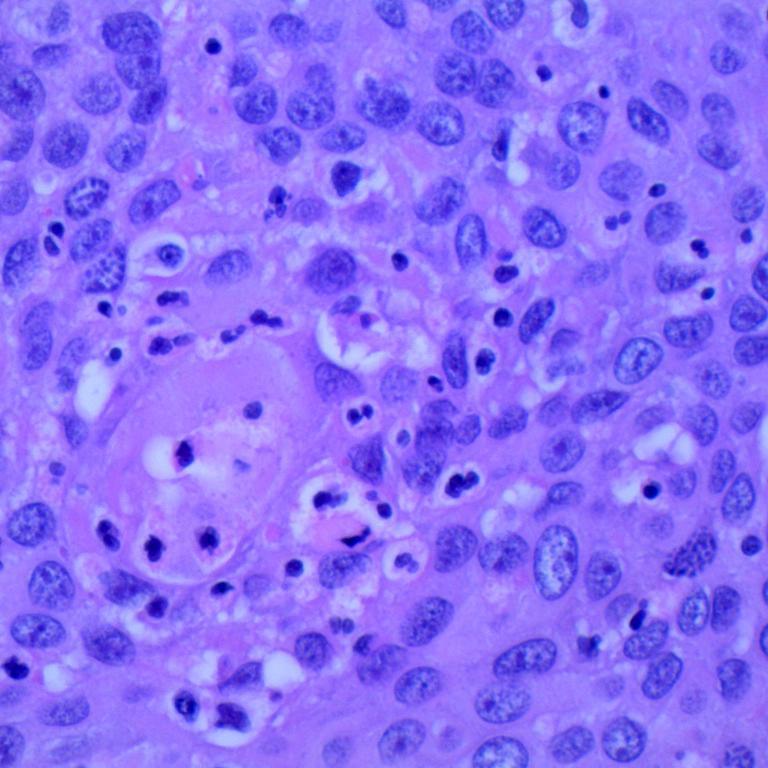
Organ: lung
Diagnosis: squamous carcinomas